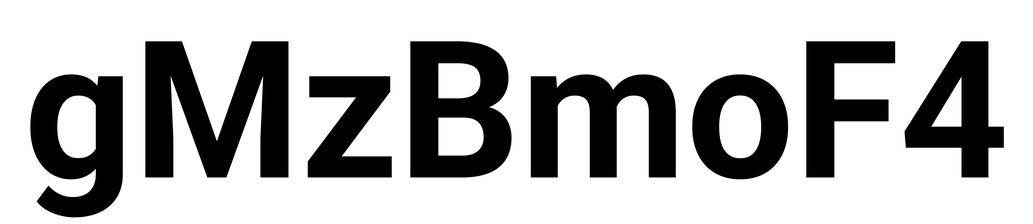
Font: Roboto_Bold